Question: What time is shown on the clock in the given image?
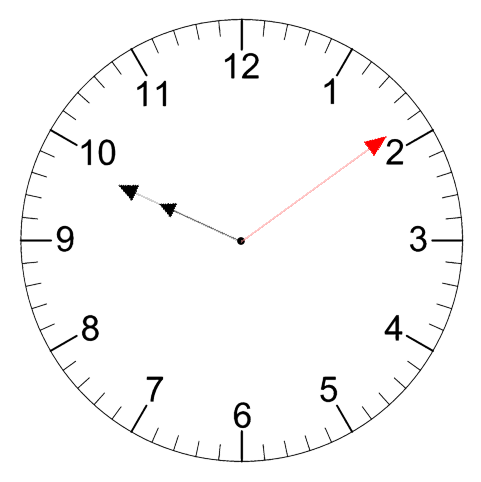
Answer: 09:49:09